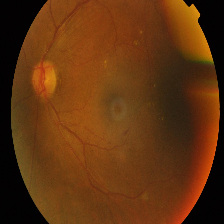
Diabetic retinopathy grade: Proliferative DR